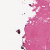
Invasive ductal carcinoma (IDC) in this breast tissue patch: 0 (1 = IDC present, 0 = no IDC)